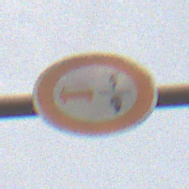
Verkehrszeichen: VerbotUeberholenEinspurigeFahrzeuge
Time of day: MorningAfternoon
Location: Outdoor (Nature)
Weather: PartlyCloudy
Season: Winter
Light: Natural